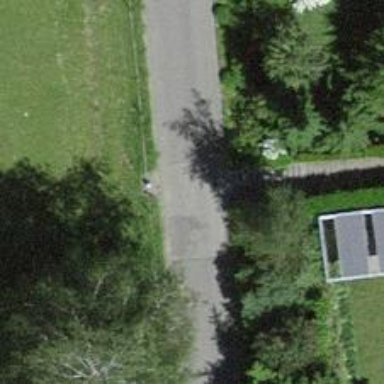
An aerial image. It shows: Footway surfaced with paving stones.